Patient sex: F
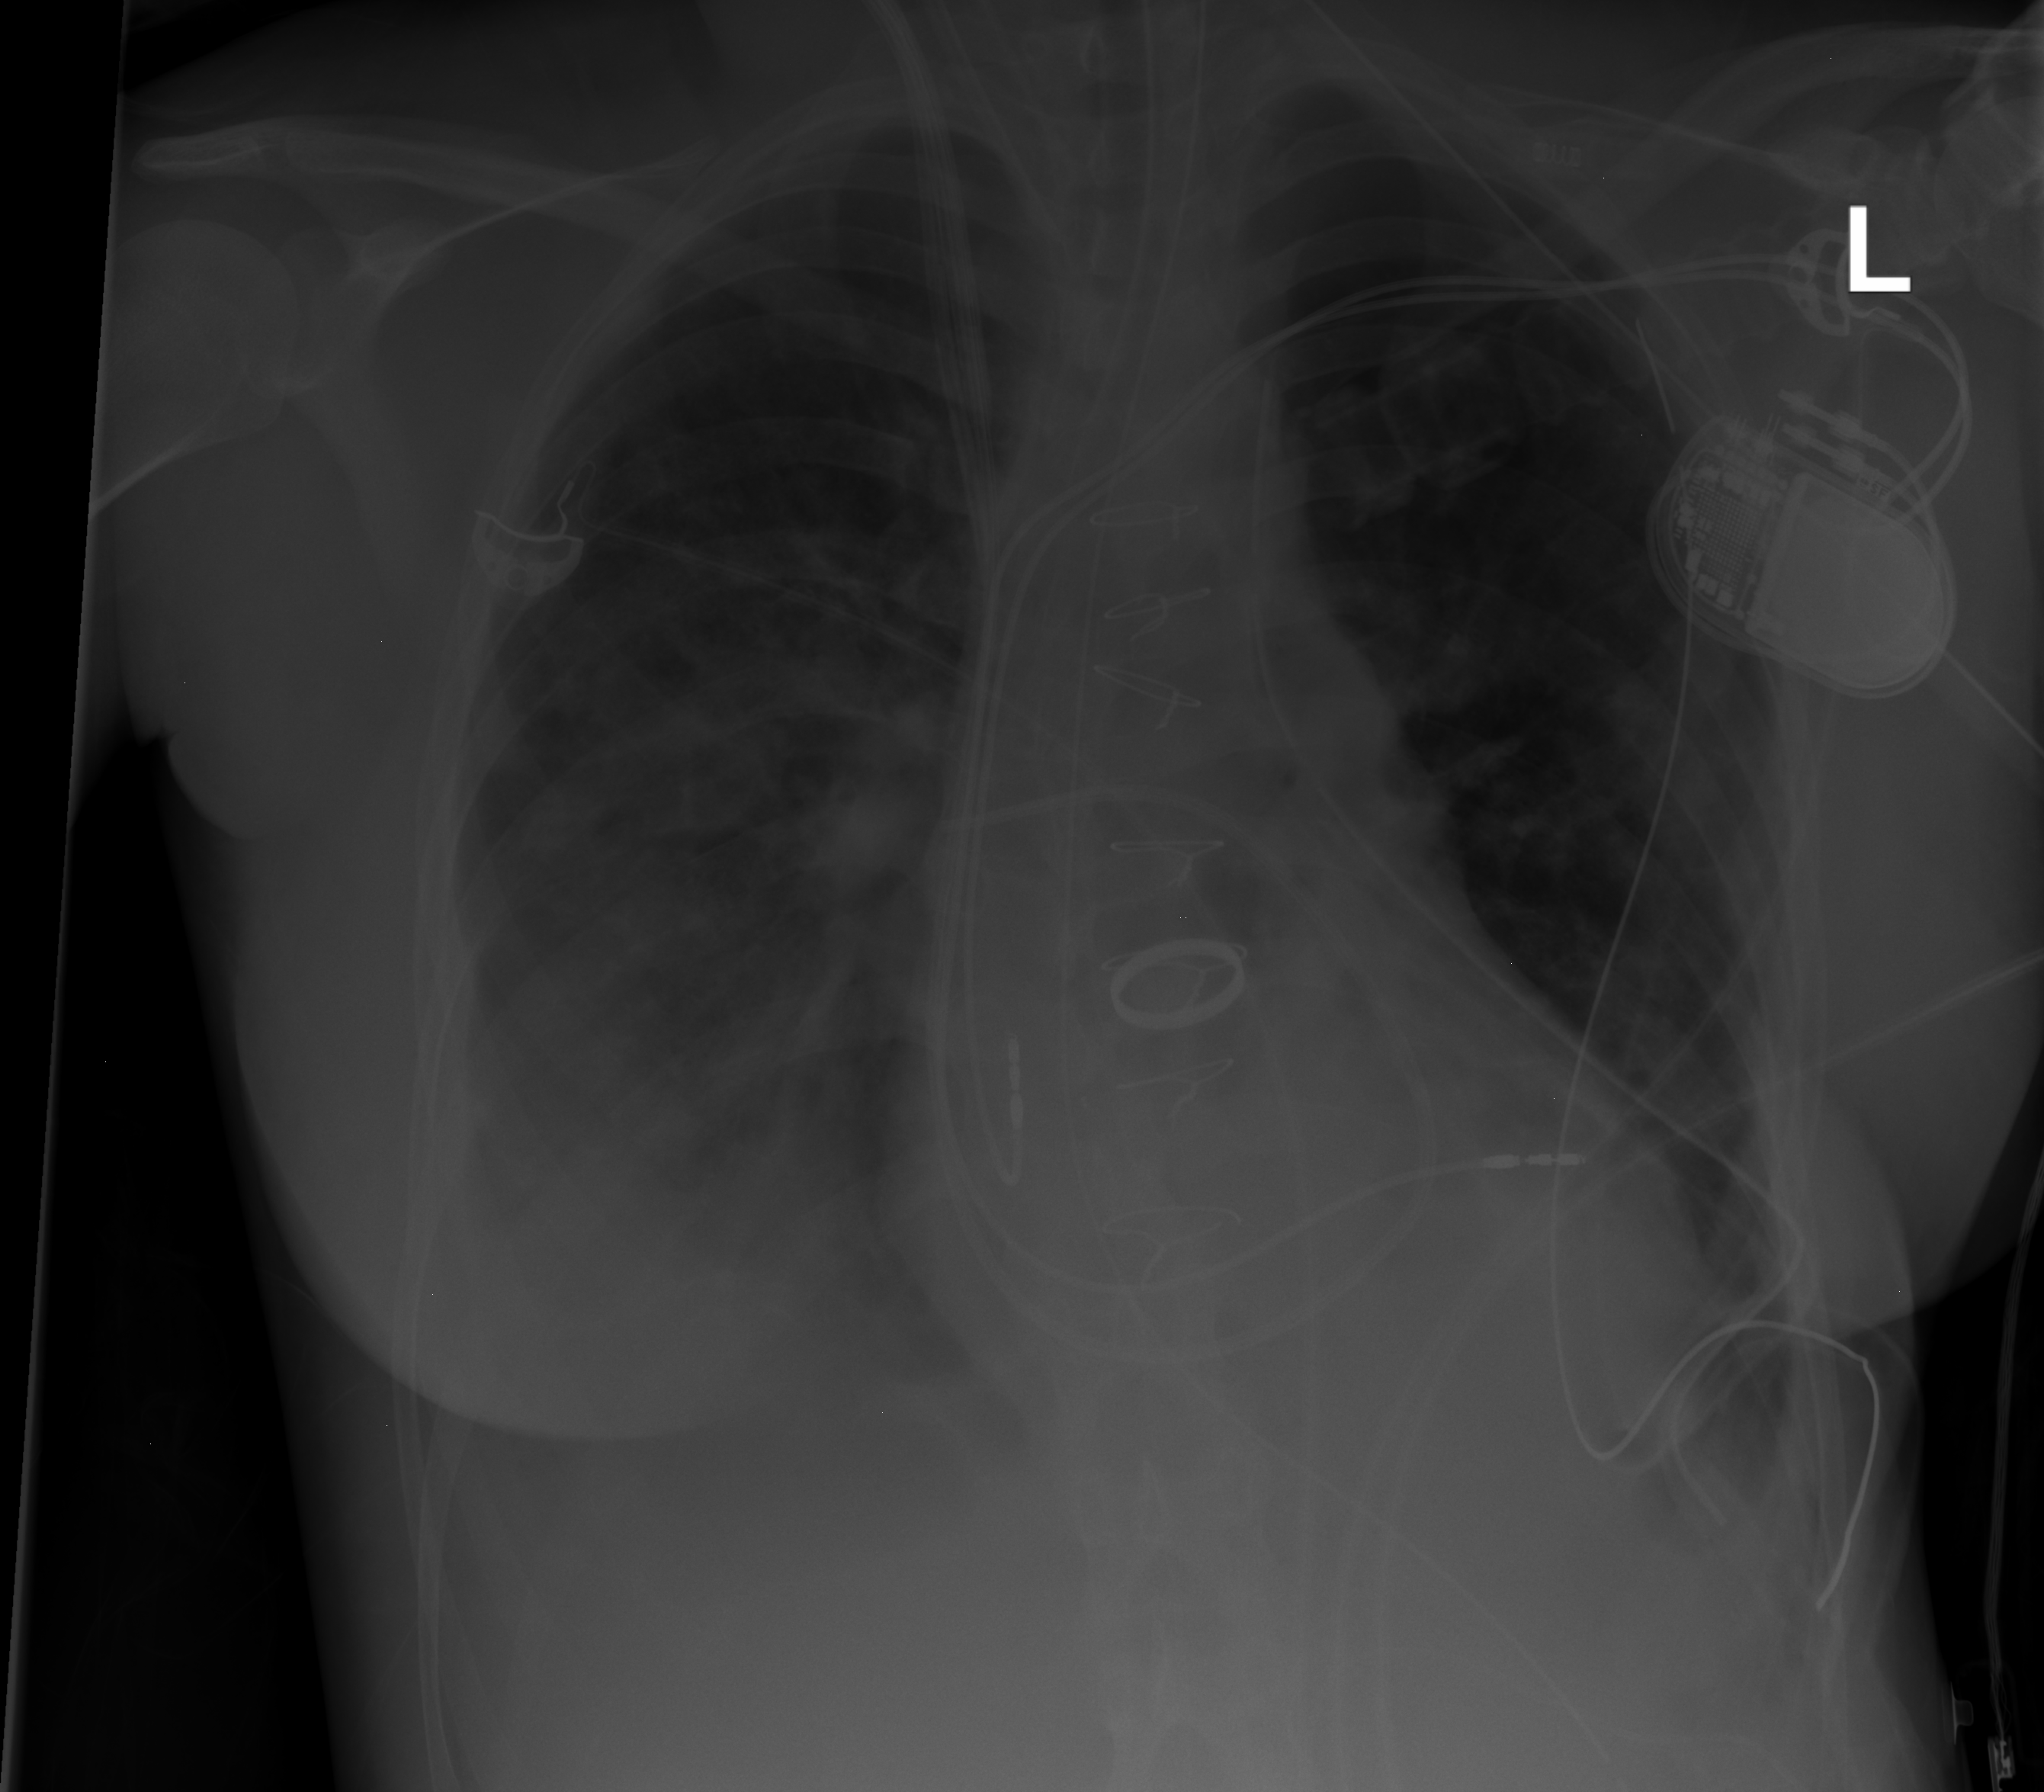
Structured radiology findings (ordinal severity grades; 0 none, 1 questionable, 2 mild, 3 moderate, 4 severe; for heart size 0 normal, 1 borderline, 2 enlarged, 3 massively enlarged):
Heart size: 0
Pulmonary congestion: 2
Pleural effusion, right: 2
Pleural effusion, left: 0
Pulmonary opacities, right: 2
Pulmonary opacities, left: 2
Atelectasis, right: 2
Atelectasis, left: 0